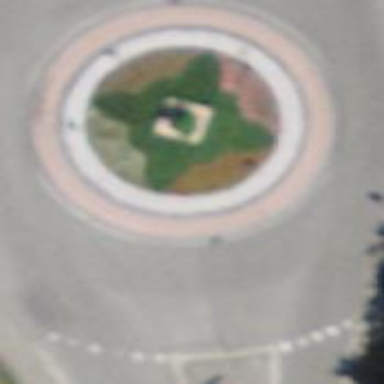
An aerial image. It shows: Primary highway with asphalt surface leading to roundabout.